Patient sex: M
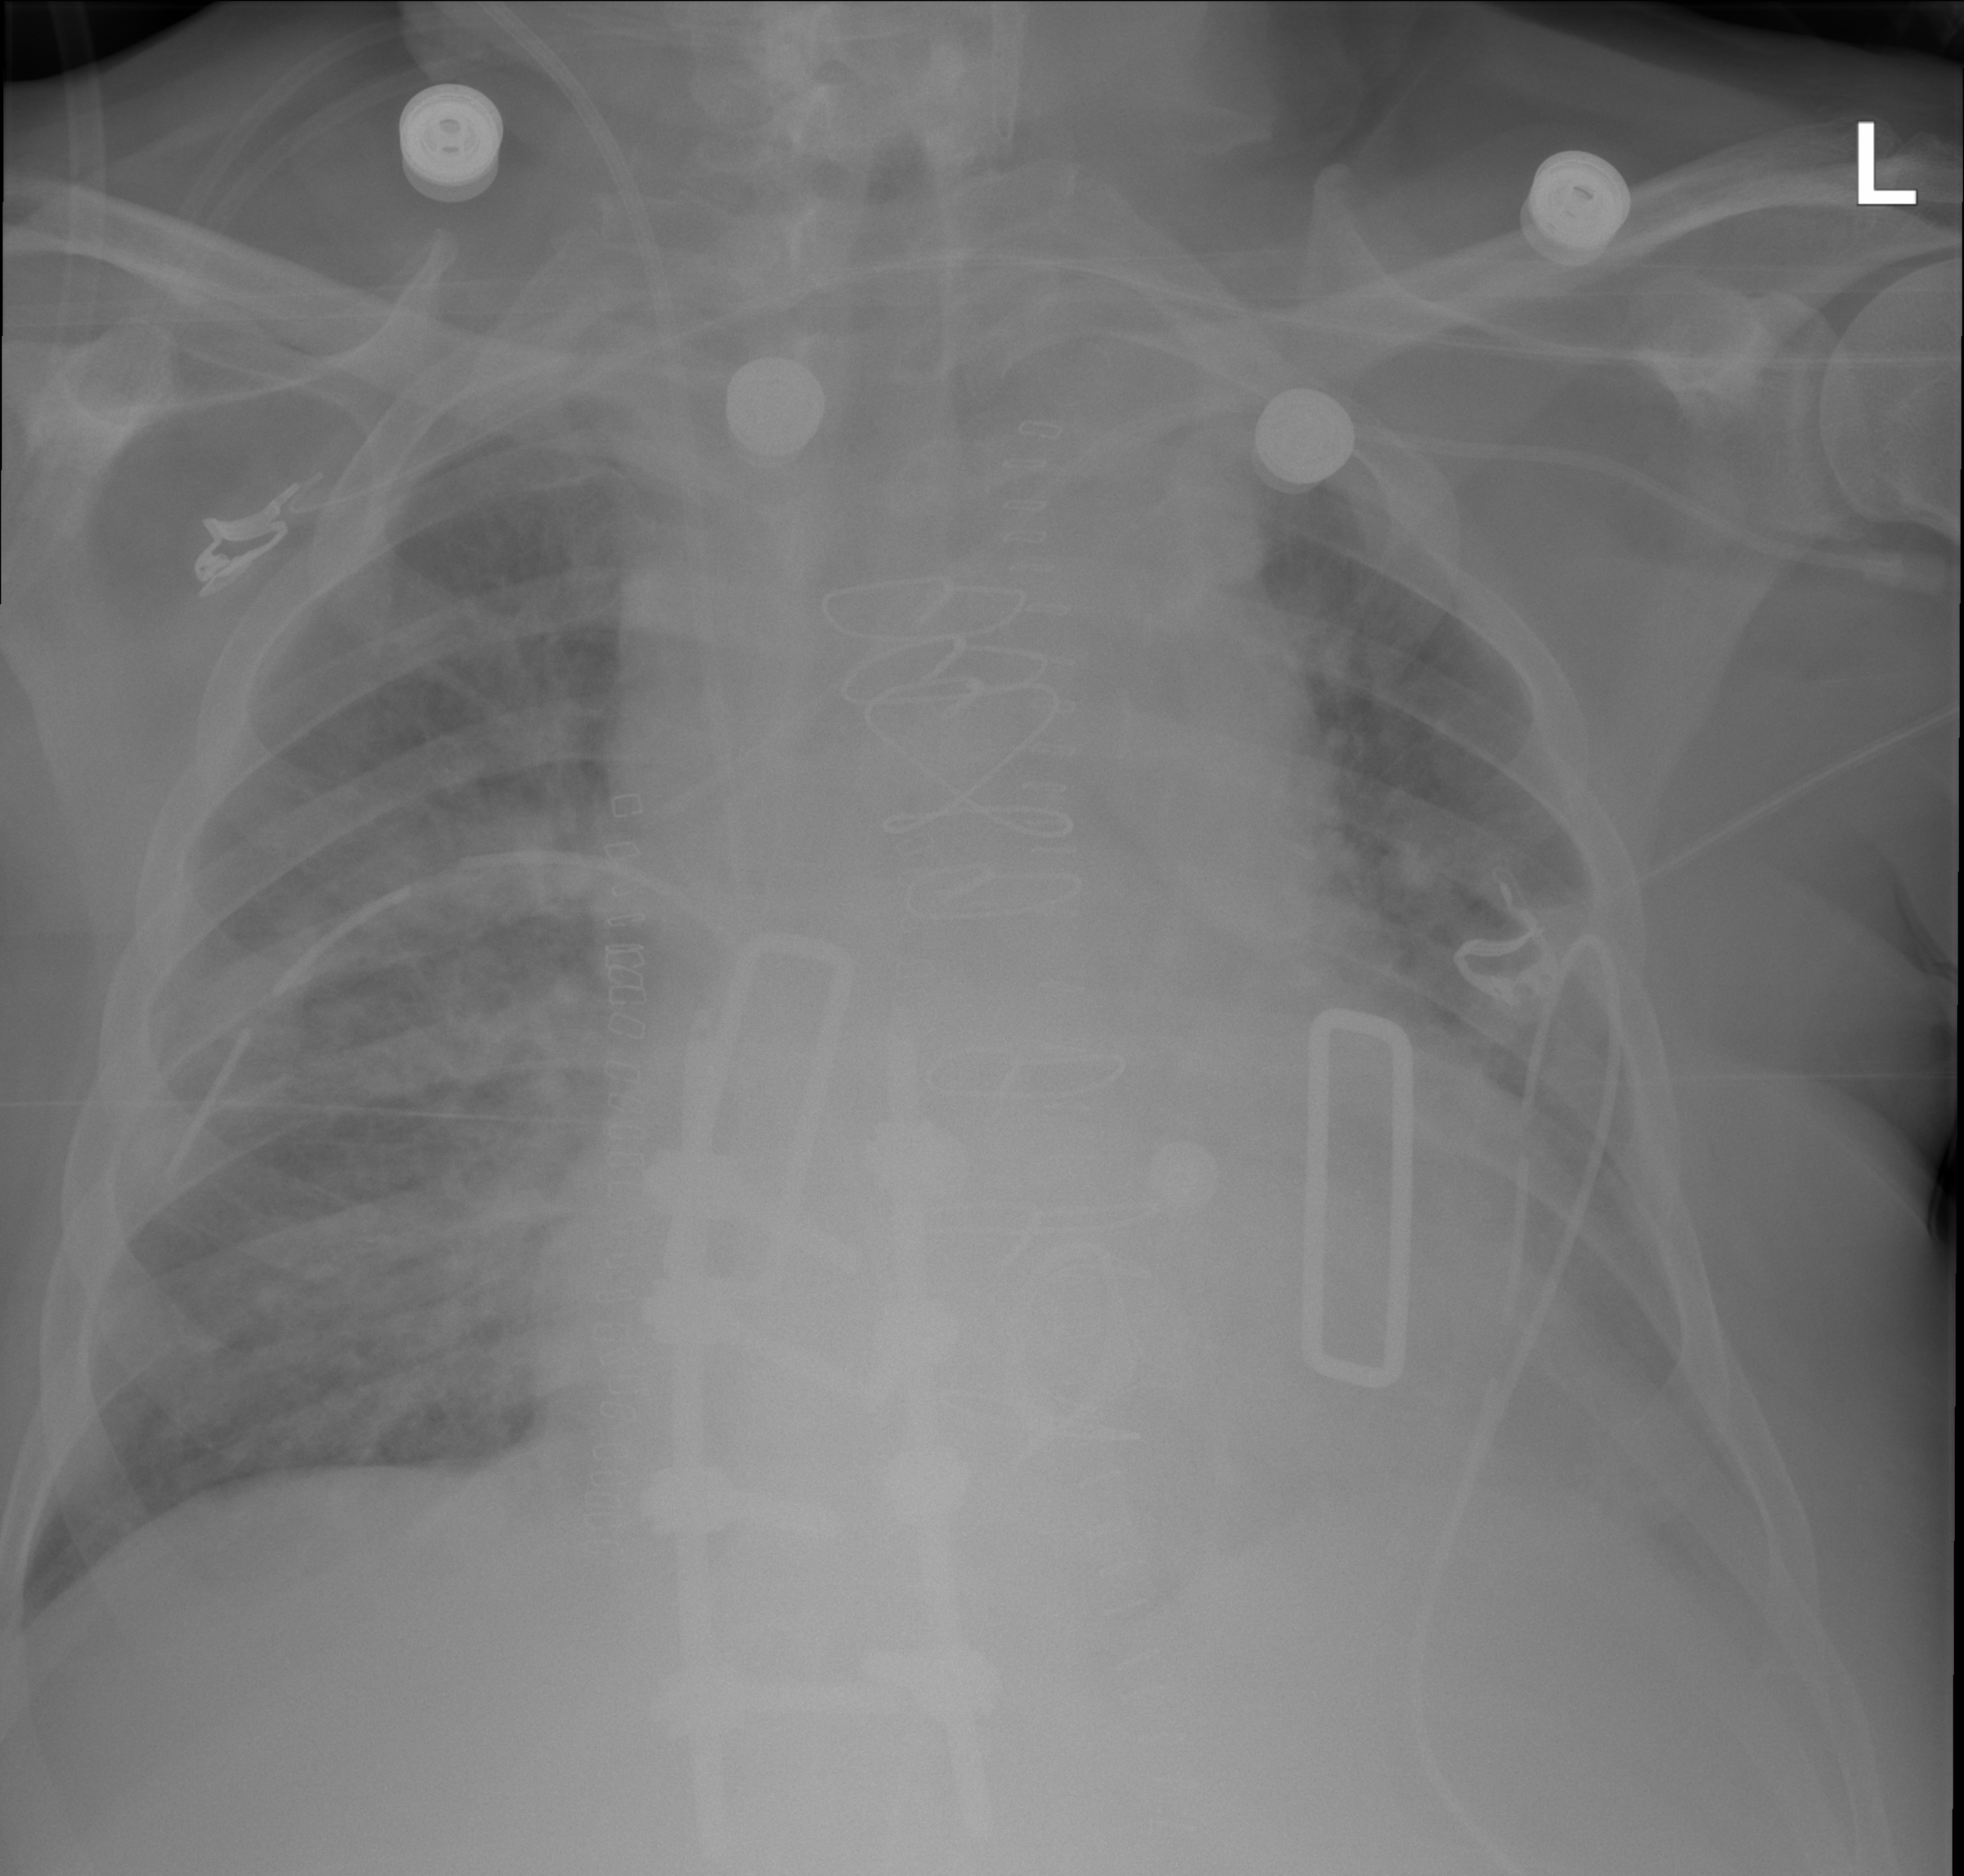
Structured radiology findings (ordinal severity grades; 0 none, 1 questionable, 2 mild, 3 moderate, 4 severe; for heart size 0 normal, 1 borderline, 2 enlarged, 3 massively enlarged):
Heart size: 2
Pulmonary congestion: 2
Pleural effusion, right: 0
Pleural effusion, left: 2
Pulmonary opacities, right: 2
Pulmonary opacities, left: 1
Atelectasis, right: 2
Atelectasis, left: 2